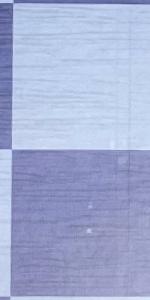
Label: Empty